Question: I've written a custom GridView (UIScrollView Subclass) and decided to use a standard 'UITableViewCells' as Cells because they have all the functionality I need.
Everything works fine but I've noticed that sometimes I have a thin gray line at the top of a cell.
I actually thought that the 'UITableView' handles the separators of the cells and they actually don't belong to a 'UITableViewCell' but it seems to be that I'm wrong.
In fact I want to get rid of them but I don't know how.
Does anyone has experience with this or is the only way to make a custom cell class with the features of a 'UITableViewCell'?
Here's a screenshot:

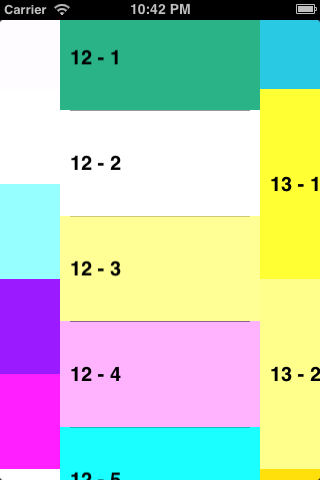
Answer: After some experimentation, try & error and subview iterating/checking I can tell that the separator is definitely part of an 'UITableViewCell'. Thanks to @Valeriy Van.
> The answer to my first question simply is: , the separator is
part of a 'UITableViewCell'.
But it is strictly handled by the 'UITableView' and is empty if it is not populated by the TableView.
---
Now to the lines in the image above:
These are separators. They just look like that, such a damn coincidence.
They happen when the Graphics tries to draw something at subpixel-precise coordinates.
This can happen, when the coordinates and/or sizes (the frame) of an visible object (the layer of the view) are between two integer values and the GL tries to render it properly.
Due the "overprecise" frame, the Gl tries to interpolate to integer frames or just not round properly.
So it can happen, like in the picture above, that the first line is stretched or the y-coordinate wrong by one pixel.
This can also happen in a 'UITableView' if you return "overprecise" values for cell-heights.